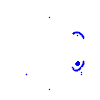
Particle: electron